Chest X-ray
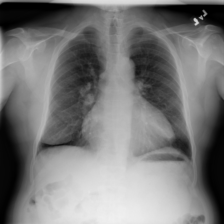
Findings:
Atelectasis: negative
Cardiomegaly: positive
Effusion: negative
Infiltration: negative
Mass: negative
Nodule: negative
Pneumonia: negative
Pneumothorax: negative
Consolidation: negative
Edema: negative
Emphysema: negative
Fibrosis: negative
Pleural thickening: negative
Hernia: negative